Question: I would like to understand why I can't connect to my database using the ssh tunnel on dbeaver.
My database is hosted on a VPS using nginx.
I installed postgresql and created a user "userA" with a password "passwordUserA".
I created a new database "databaseA".
and gave the rights to the previously created user "userA
'''
CREATE USER userA WITH PASSWORD 'passwordUserA' CREATEDB;
CREATE DATABASE databaseA;
ALTER DATABASE databaseA OWNER TO userA;
'''
Now I would like to be able to connect to it remotely with dbeaver.
for the host ip: I enter the @ ip of my remote server
the username: userA
the password: passwordUserA
the port: 22
dBeaver ssh connection settings

I should be able to connect to my database but dbeaver says "auth fail"
Does anyone know why the connection is not working properly?
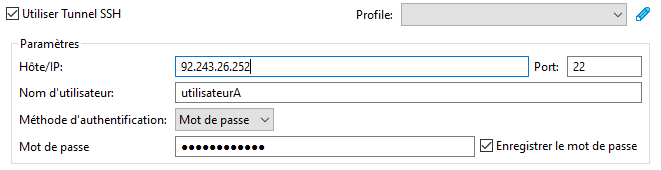
Answer: For SSH connection you should to use linux system user with password (or ssh key) not database user.
After SSH connection established you put Database user and password on the 'Main' tab, using localhost as Host
<URL>